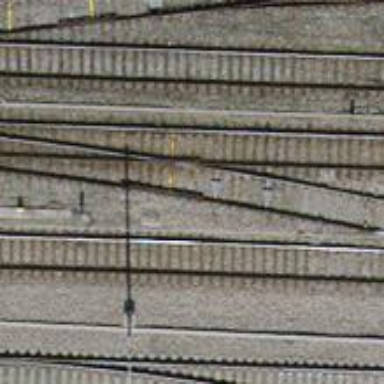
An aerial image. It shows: Railway track with electrified contact lines. This is siding track.